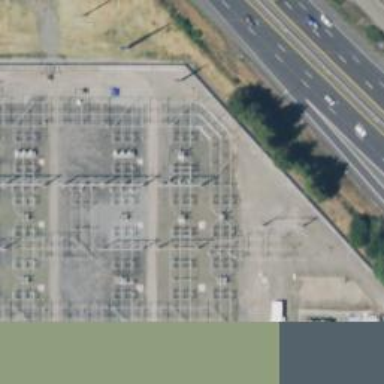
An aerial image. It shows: Switch used for power control.